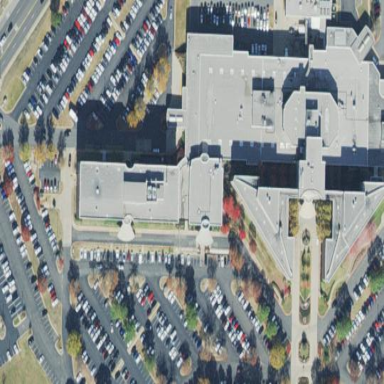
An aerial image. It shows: Healthcare facility identified as hospital.